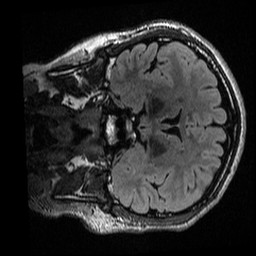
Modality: T2w
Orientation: coronal
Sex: male
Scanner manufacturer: ge
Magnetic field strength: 3 T
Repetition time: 6 s
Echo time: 0.1263 s